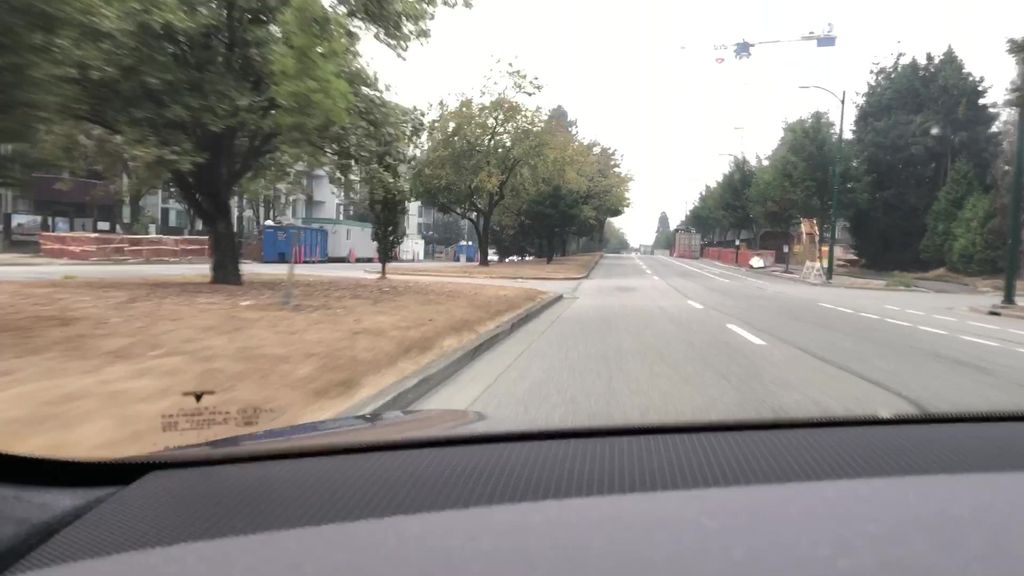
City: vancouver